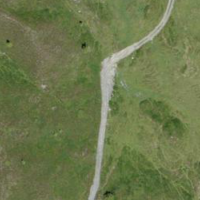
EUNIS habitat code: 32
Species observed at this site:
Arnica montana